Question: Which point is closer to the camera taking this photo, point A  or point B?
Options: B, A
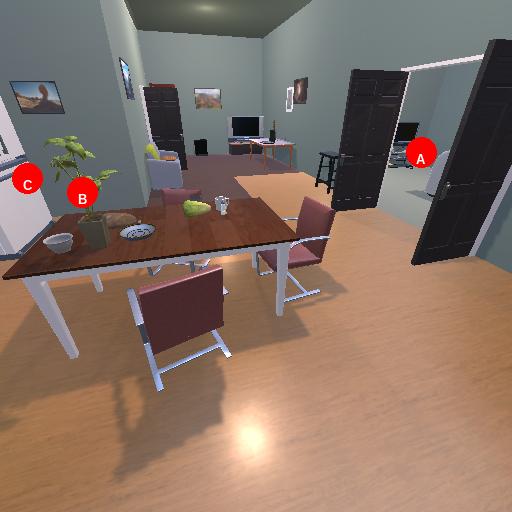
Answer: B